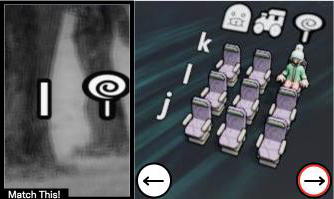
Task: seats
Answer: no